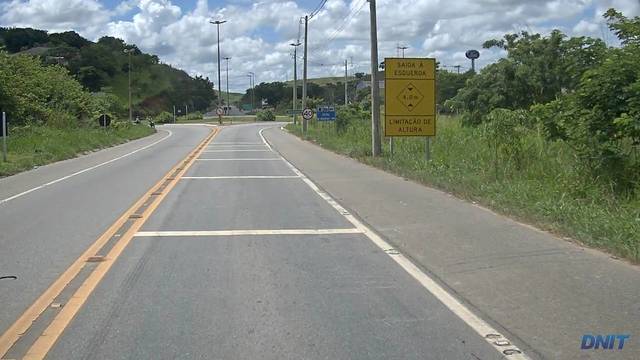
Region: Brazil
Coordinates: -18.837, -41.965